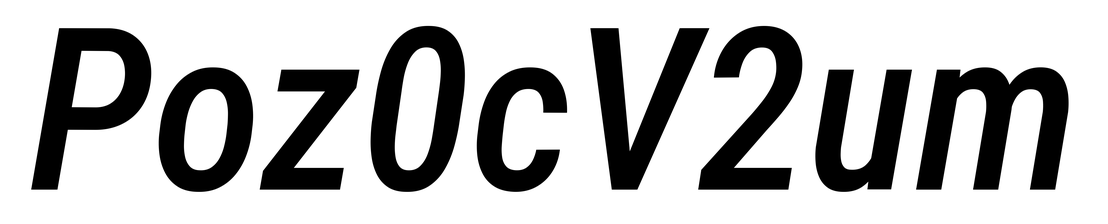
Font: Roboto-Italic_Condensed_Medium_Italic